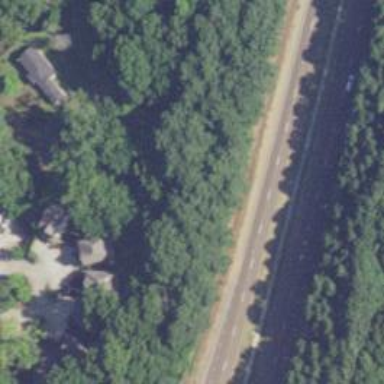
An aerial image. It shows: Driveway leading to service road.